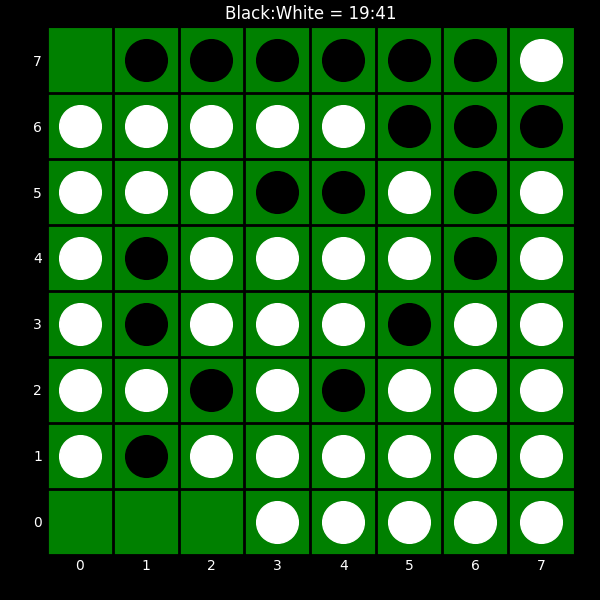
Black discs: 19
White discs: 41